Aerial crown-view tile of a tropical tree (Barro Colorado Island, Panama), acquired 20250124:
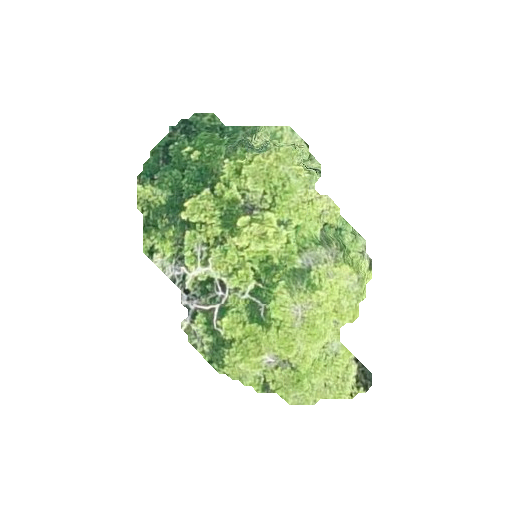
Species: Terminalia amazonia
GBIF accepted scientific name: Terminalia amazonica
Crown area: 70.564 m²